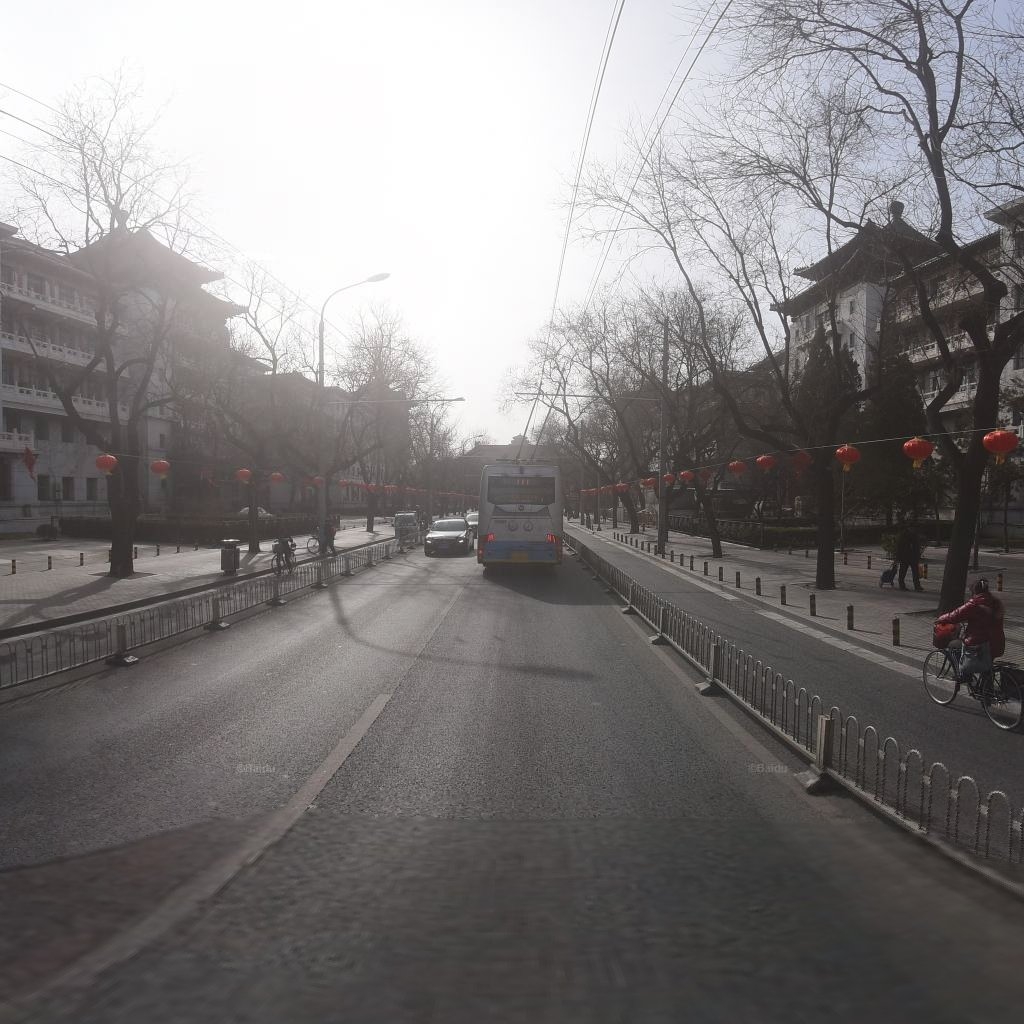
Region: Xicheng
Road damage annotations: longitudinal crack